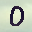
Label: 0